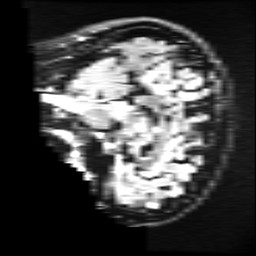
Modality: FLAIR
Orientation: sagittal
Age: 22
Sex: female
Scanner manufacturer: ge
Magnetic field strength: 3 T
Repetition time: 11 s
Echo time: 0.1497 s